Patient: sex F, age 71
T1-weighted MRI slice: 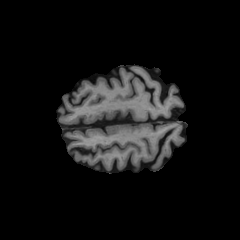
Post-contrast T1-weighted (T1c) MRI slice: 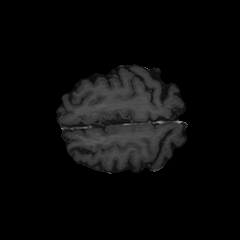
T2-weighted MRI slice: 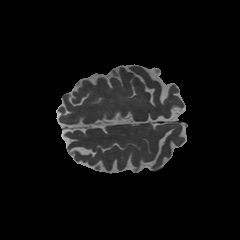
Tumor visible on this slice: no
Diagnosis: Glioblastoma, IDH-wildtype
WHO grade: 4